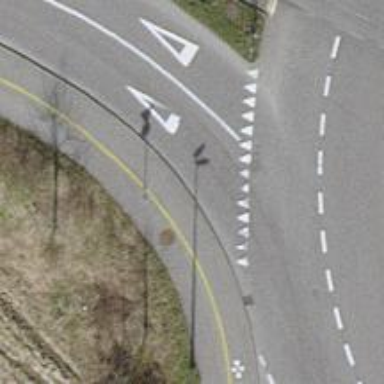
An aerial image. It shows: Asphalt sidewalk alongside asphalt cycleway.